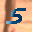
Label: 5